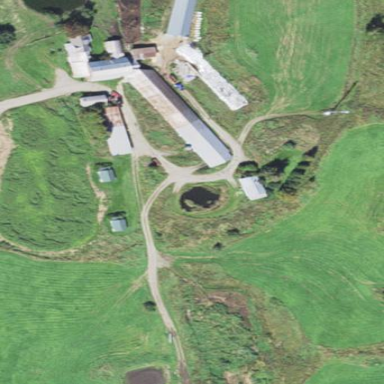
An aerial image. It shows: Farmyard area.